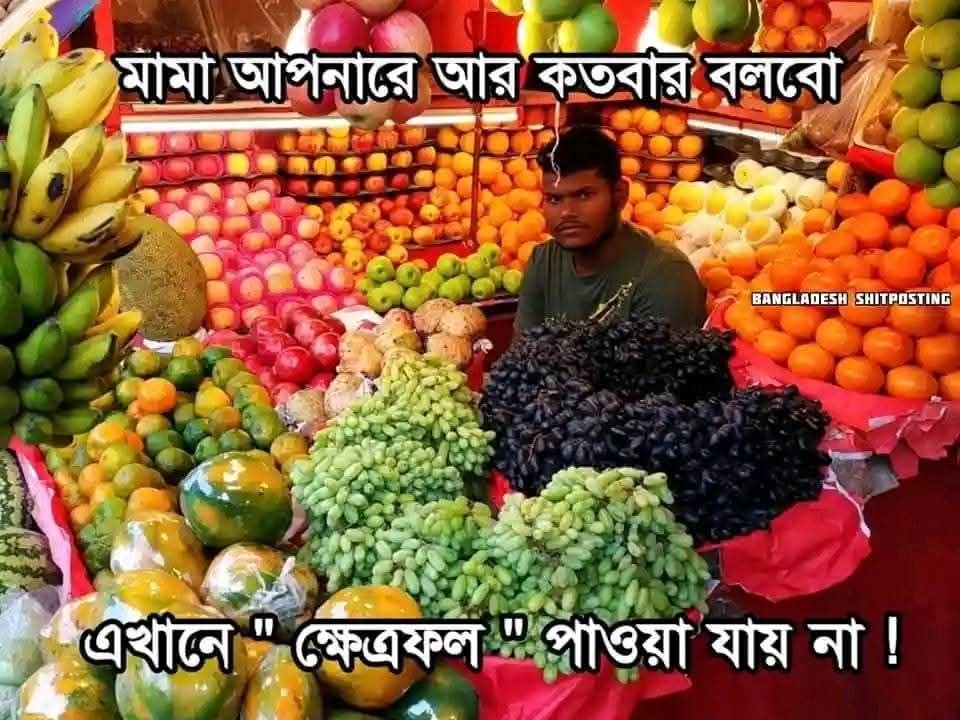
Text: মামা আপনারে আর কতবার বলবো
এখানে " ক্ষেত্রফল " পাওয়া যায় না!
Label: Non Hate